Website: apple
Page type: billing-address
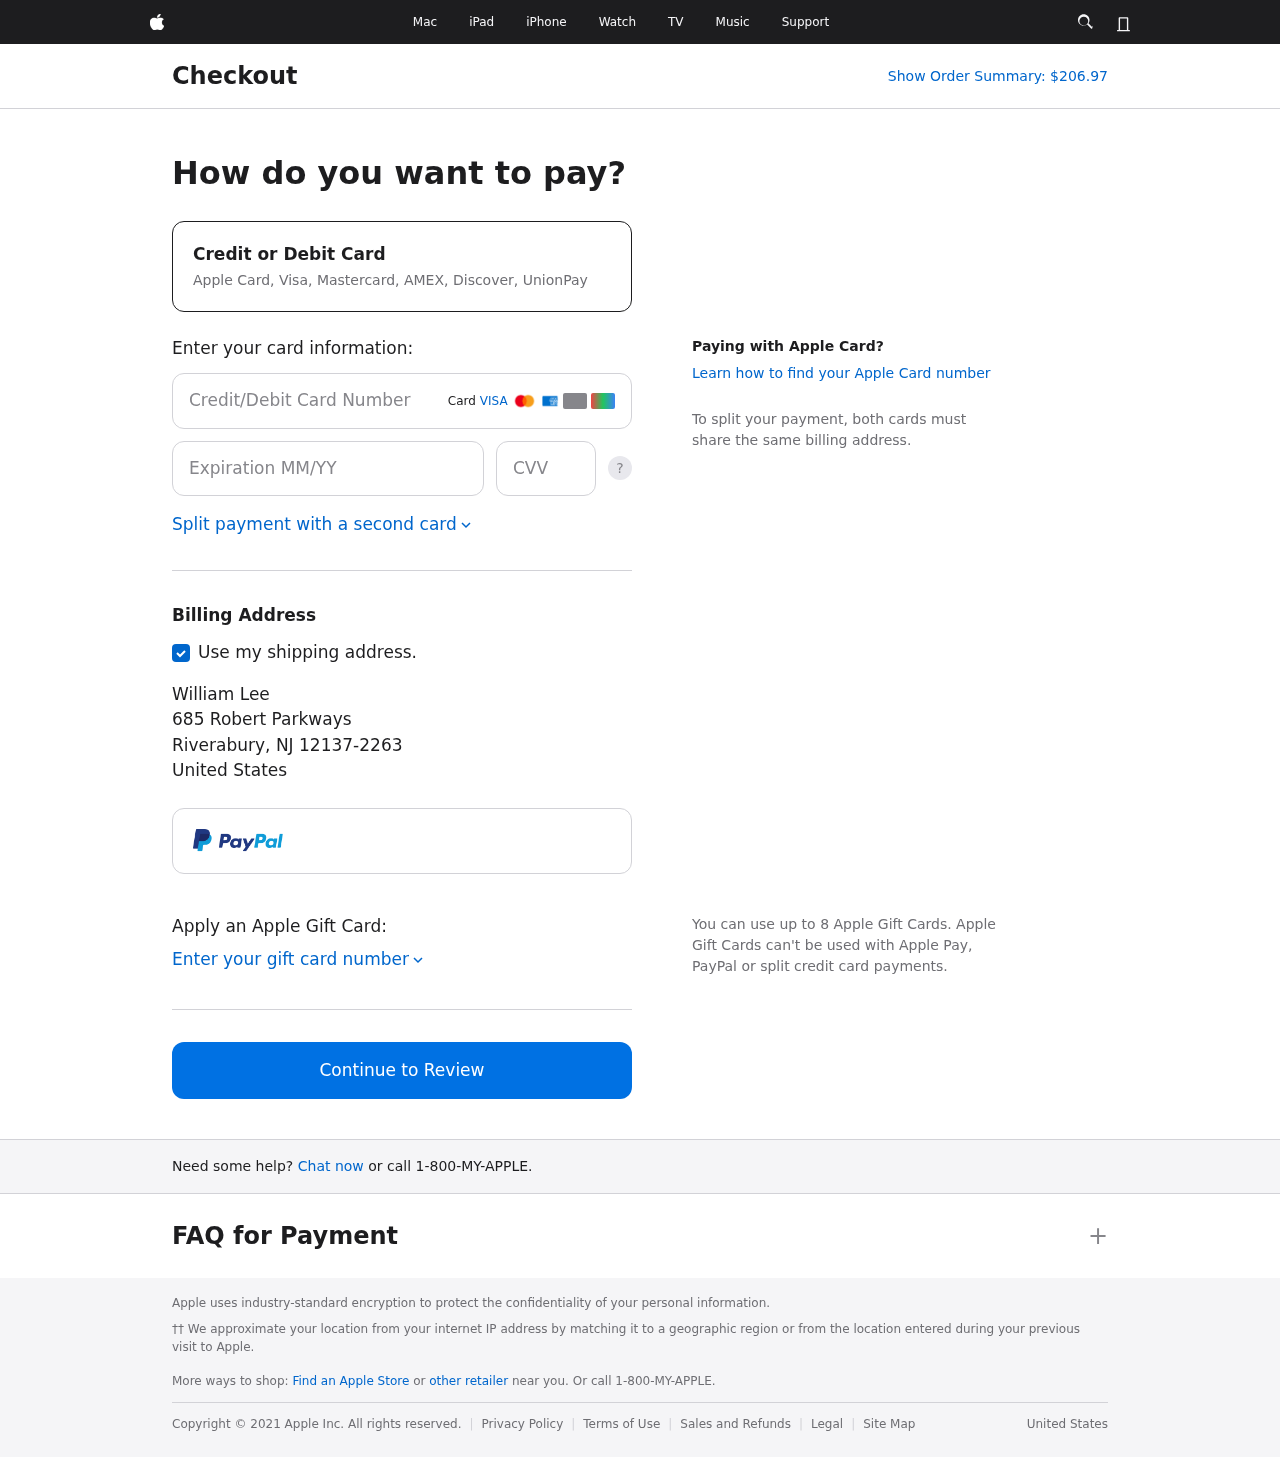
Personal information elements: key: PII_CARD_CVV
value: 714
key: PII_CARD_EXPIRY
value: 09/28
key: PII_CARD_NUMBER
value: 4320 3049 6950 7079
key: PII_CITY
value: Riverabury
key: PII_COUNTRY
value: United States
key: PII_FULLNAME
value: William Lee
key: PII_POSTCODE_FULL
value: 12137-2263
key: PII_STATE_ABBR
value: NJ
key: PII_STREET
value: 685 Robert Parkways
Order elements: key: ORDER_TOTAL
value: Show Order Summary: $206.97